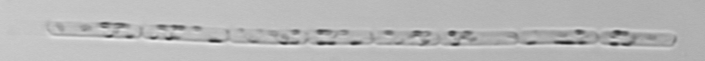
Label: Dactyliosolen_fragilissimus